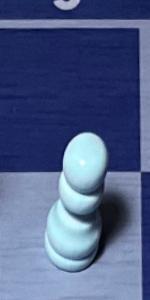
Label: Pawn_White